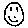
Label: smiley face